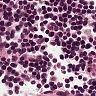
Metastatic tissue present: no